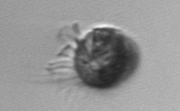
Label: Ciliophora